Interaction volume radius: 10 \u00c5
Interaction volume height: 10 \u00c5
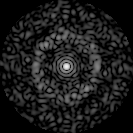
Disorder parameter: 0.8513